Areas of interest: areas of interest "China Galaxy Securities (Dayang Road)"
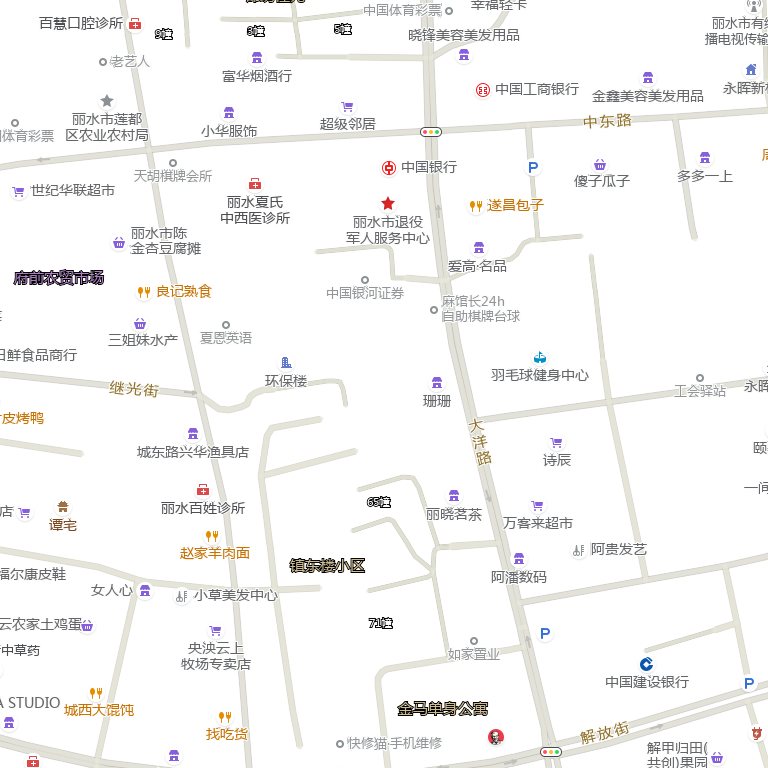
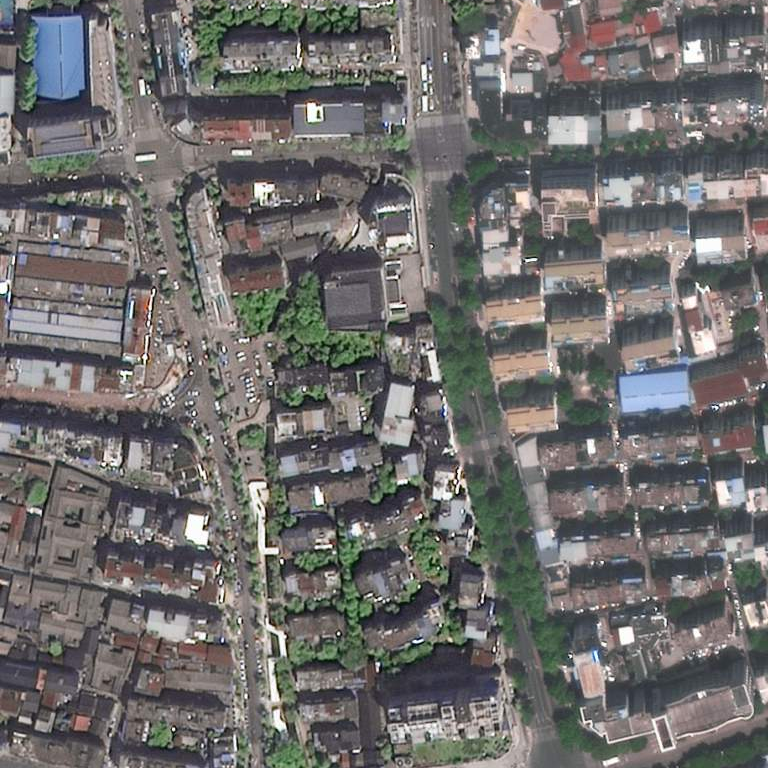